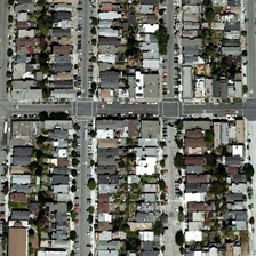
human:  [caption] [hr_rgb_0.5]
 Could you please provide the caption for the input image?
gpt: Four intersections divide the residential area into SEIS sections

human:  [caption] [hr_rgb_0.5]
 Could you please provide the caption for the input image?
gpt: Four intersections divide the residential area into six sections

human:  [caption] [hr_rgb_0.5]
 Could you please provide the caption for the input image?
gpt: Two intersections divide residential areas into six sections

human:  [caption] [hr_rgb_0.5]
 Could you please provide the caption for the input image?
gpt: Four crossroads divide the residential area into six parts

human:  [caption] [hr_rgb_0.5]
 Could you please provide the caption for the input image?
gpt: Four crossroads divide the residential area into six parts